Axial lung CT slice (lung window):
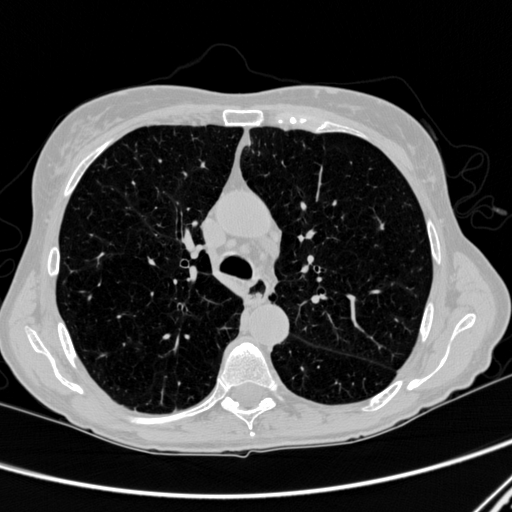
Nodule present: no